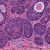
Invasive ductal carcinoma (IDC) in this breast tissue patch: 0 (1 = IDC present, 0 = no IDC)